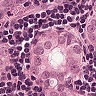
Metastatic tissue present: yes